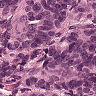
Metastatic tissue present: yes